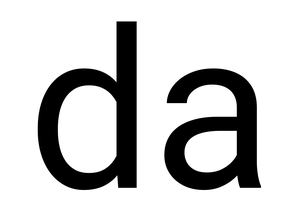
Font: Roboto_Regular